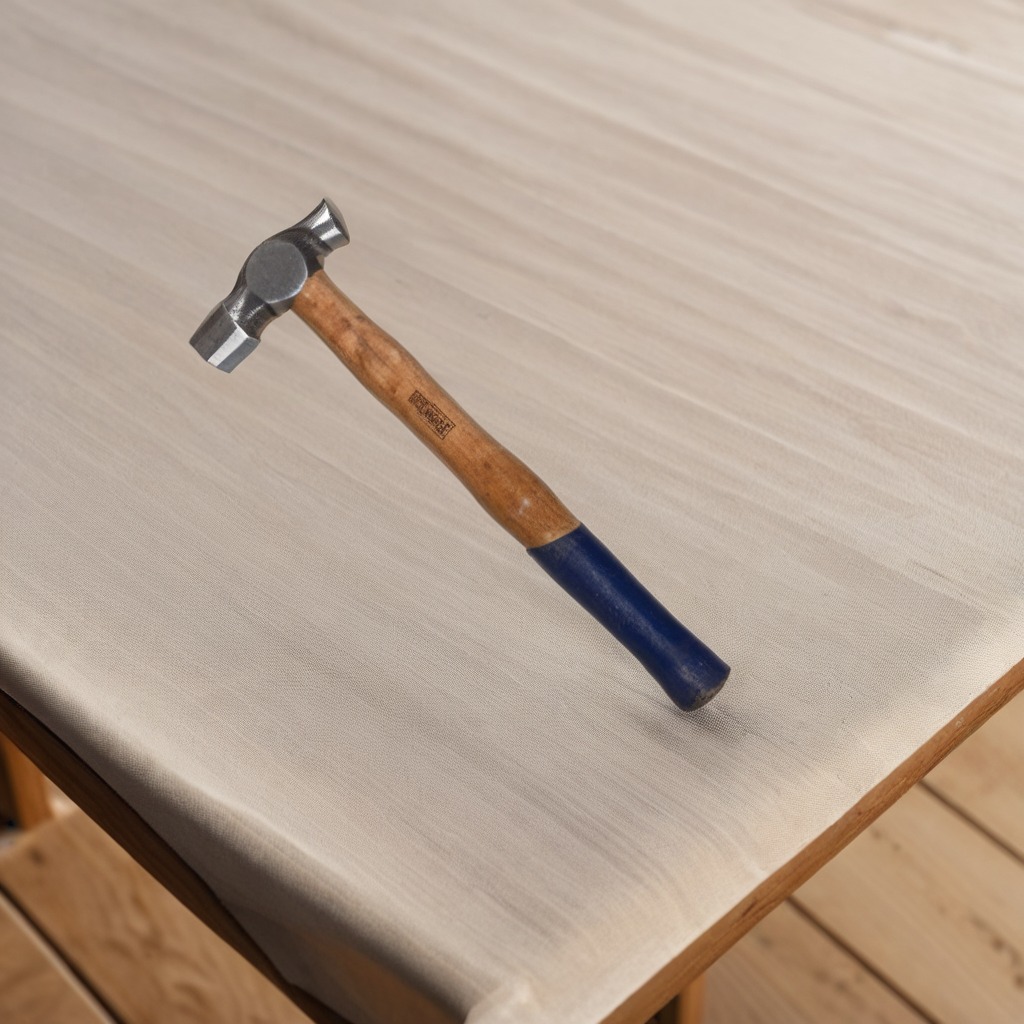
A hammer lying on a wooden table in an outdoor workshop during daytime bright natural light soft shadows worn but beneath the cloth.